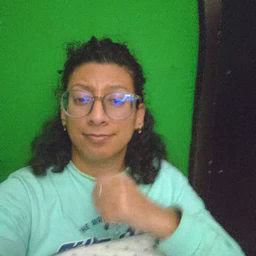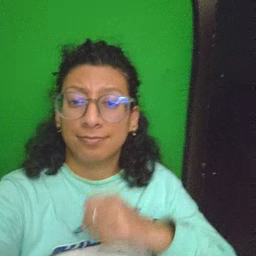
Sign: fast